如图，在$\triangle ABC$中，$\angle A=90^\circ$，$AB=2$，$AC=4$，点$D$为斜边$BC$上的一个动点，过点$D$分别作$DM \perp AB$于点$M$，$DN \perp AC$于点$N$，连接$MN$．

\vspace{0.3cm}
\noindent\textbf{(1) 当点$D$为$BC$的中点时，线段$MN$与$BC$有何位置关系？并说明理由．}
\noindent\textbf{(2) 当点$D$在什么情况下时，线段$MN$的长最小？这个最小值是多少？}
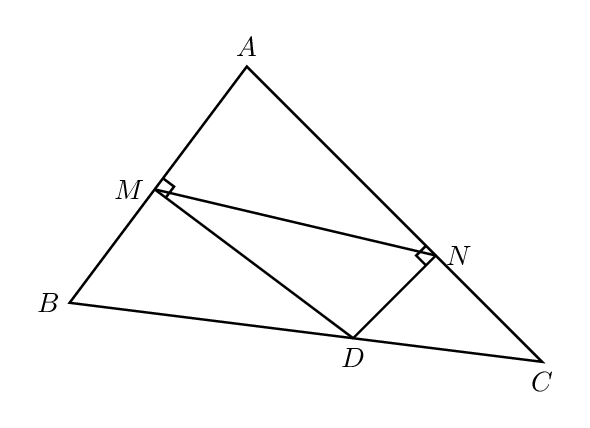
【解答】
\vspace{0.5cm}
\noindent\textbf{【答案】(1) $MN \parallel BC$，理由见解析；(2) 当$AD \perp BC$时，线段$MN$的长最小，最小为$\dfrac{4\sqrt{5}}{5}$，理由见解析}

\vspace{0.5cm}
\noindent\textbf{【详解】}
\noindent\textbf{(1) 解：$MN \parallel BC$，理由如下：}
\noindent\textbf{$\because DM \perp AB$，$\angle A=90^\circ$，}
\noindent\textbf{$\therefore DM \parallel AC$，}
\noindent\textbf{$\therefore \triangle ABC \backsim \triangle MBD$，}
\noindent\textbf{$\therefore \dfrac{BM}{AB} = \dfrac{BD}{BC}$，}
\noindent\textbf{$\because$点$D$为$BC$的中点，即$BD = \dfrac{1}{2}BC$，}
\noindent\textbf{$\therefore \dfrac{BM}{AB} = \dfrac{BD}{BC} = \dfrac{1}{2}$，}
\noindent\textbf{$\therefore$点$M$为$AB$的中点，}
\noindent\textbf{同理可证点$N$为$AC$的中点，}
\noindent\textbf{$\therefore MN$为$\triangle ABC$的中位线，}
\noindent\textbf{$\therefore MN \parallel BC$；}

\vspace{0.3cm}
\noindent\textbf{(2) 解：当$AD \perp BC$时，线段$MN$的长最小，理由如下：}
\noindent\textbf{如图所示，连接$AD$，}

\noindent\textbf{$\because DM \perp AB$，$DN \perp AC$，}
\noindent\textbf{$\therefore \angle AMD = \angle AND = 90^\circ$．}
\noindent\textbf{又$\because \angle BAC = 90^\circ$，}
\noindent\textbf{$\therefore$四边形$AMDN$是矩形．}
\noindent\textbf{$\therefore MN = AD$．}
\noindent\textbf{$\because$点$D$在$BC$上，}
\noindent\textbf{$\therefore$当$AD \perp BC$时，$AD$最小，即此时$MN$最小．}
\noindent\textbf{$\because \angle BAC=90^\circ$，$AB=2$，$AC=4$，}
\noindent\textbf{$\therefore BC = \sqrt{AB^2 + AC^2} = 2\sqrt{5}$}
\noindent\textbf{$\because$当$AD \perp BC$时，$\triangle ABC$的面积$= \dfrac{1}{2}BC \cdot AD = \dfrac{1}{2}AB \cdot AC$，}
\noindent\textbf{$\therefore AD$的最小值为$\dfrac{AB \cdot AC}{BC} = \dfrac{4\sqrt{5}}{5}$．}
\noindent\textbf{$\therefore$线段$MN$的最小值为$\dfrac{4\sqrt{5}}{5}$，}
\noindent\textbf{$\therefore$当$AD \perp BC$时，线段$MN$的长最小，最小为$\dfrac{4\sqrt{5}}{5}$．}

\vspace{0.3cm}
\noindent\textbf{【点睛】本题主要考查了矩形的性质与判定，三角形中位线定理，相似三角形的性质与判定，勾股定理等，正确作出辅助线是解题的关键．}
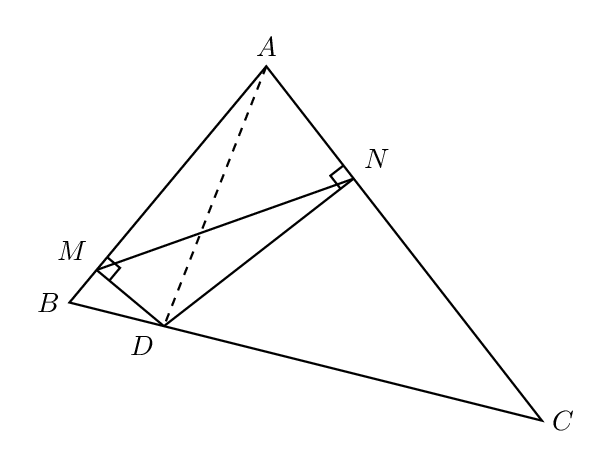